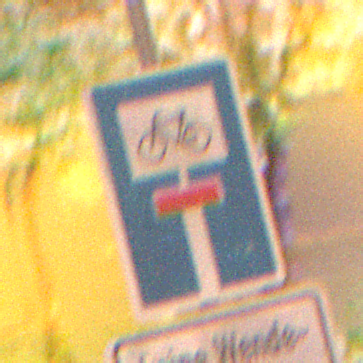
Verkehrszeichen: SackgasseRadverkehrDurchlaessig
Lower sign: HinweisGeaenderteVorfahrtVerkehrsfuehrungVerkehrsregelung3
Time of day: Night
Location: Outdoor (Nature)
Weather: Clear
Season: NotSpecified
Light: Natural